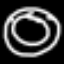
Label: donut